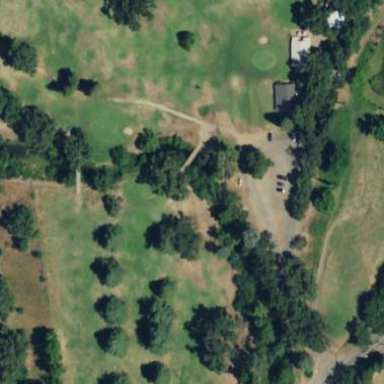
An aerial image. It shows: Golf course surrounded by greenery.